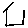
Label: house